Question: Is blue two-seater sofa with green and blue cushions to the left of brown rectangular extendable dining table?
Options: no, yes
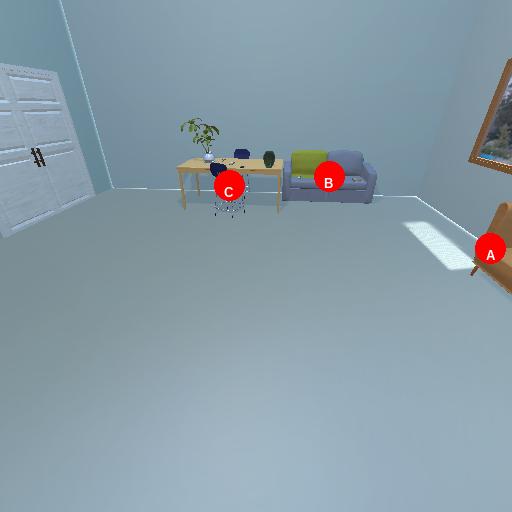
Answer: no